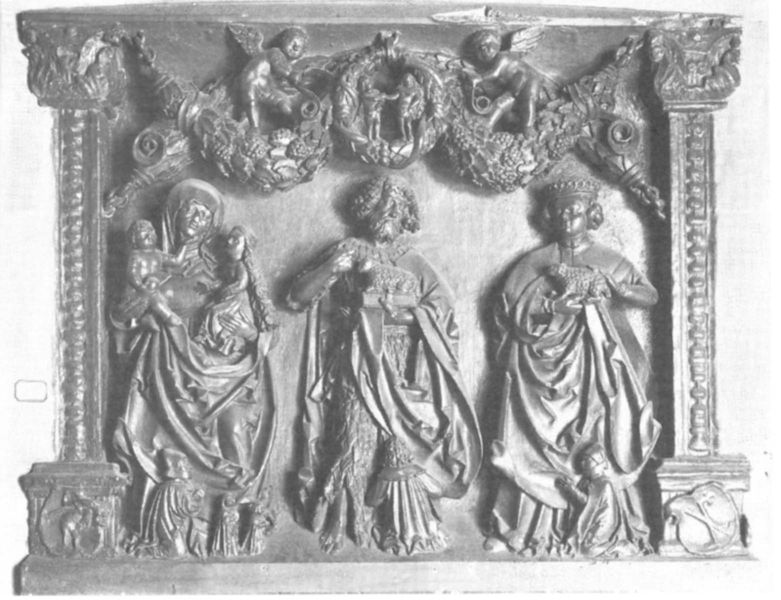
Titel: Cuspinian-Altar mit Darstellung der hl. Anna, hl. Johannes und hl. Agnes
Standort: Wien, Deutschordenskirche (EU - AUT)
Schlagwörter: dunkel, flügel, gott, mann, frauen, menschen, frau, holz, männer, schwarz, säule, weiss, tiere, ornament, bart, halten, johannes, stehen, vieh, kirche, figur, haare, mantel, stehend, drei, kind, girlande, krone, locken, arbeit, kinder, engel, engelchen, relief, baby, figuren, könig, ornamente, bronze, foto, lamm, schaf, buch, schwarzweiss, lockig, nonne, kranz, schnitzerei, girlanden, christus, jesus, königin, heilige, fresko, ähren, heilig, putten, maria, lämmer, putti, ziege, anna, bitten, joseph, betteln, miniaturen, stifter, gaben, releif, stifterfiguren, melchior, anna selbdritt, selbdritt, reilief, drei heilige könige, kontrastarm, frsken, drei personen, kaspoer